Question: @j08691 answered the question <URL>
with a nice example.
However, I need to expand his example and can't see how to do it dynamically.
This is a small graphic of what I have:

The gray box is my banner-group, which contains the fading 4 banneritems.
The green boxes are my buttons 1 to 4.
Clicking on button 1 should display banneritem 1 and hide all the others. The rotating process should continue with banneritem 2 then. If I click on button 4, it should display banneritem 4.
: <URL>
html:
'''
<div class="col3 bannergroup">
<div class="banneritem">
<h1>Lorem Ipsum 1</h1>
<p>Lorem ipsum dolor sit amet, consetetur sadipscing elitr, sed diam nonumy eirmod tempor invidunt ut labore et dolore magna aliquyam erat, sed diam voluptua. At vero eos et accusam et justo duo dolores et ea rebum. Stet clita kasd gubergren, no sea takimata sanctus est Lorem ipsum dolor sit amet. Lorem ipsum dolor sit amet, consetetur sadipscing elitr, sed diam nonumy eirmod tempor invidunt ut labore et dolore magna aliquyam erat, sed diam voluptua. At vero eos et accusam et justo duo dolores et ea rebum. Stet clita kasd gubergren, no sea takimata sanctus est Lorem ipsum dolor sit amet.</p>
<a href="#" title="Jetzt unverbindliches Angebot anfordern" class="btn orange">Wir freuen uns auf Ihr Projekt.</a>
</div>
<div class="banneritem">
<h1>Lorem Ipsum 2</h1>
<p>Lorem ipsum dolor sit amet, consetetur sadipscing elitr, sed diam nonumy eirmod tempor invidunt ut labore et dolore magna aliquyam erat, sed diam voluptua. At vero eos et accusam et justo duo dolores et ea rebum. Stet clita kasd gubergren, no sea takimata sanctus est Lorem ipsum dolor sit amet. Lorem ipsum dolor sit amet, consetetur sadipscing elitr, sed diam nonumy eirmod tempor invidunt ut labore et dolore magna aliquyam erat, sed diam voluptua. At vero eos et accusam et justo duo dolores et ea rebum. Stet clita kasd gubergren, no sea takimata sanctus est Lorem ipsum dolor sit amet.</p>
<a href="#" title="Jetzt unverbindliches Angebot anfordern" class="btn orange">Wir freuen uns auf Ihr Projekt.</a>
</div>
<div class="banneritem">
<h1>Lorem Ipsum 3</h1>
<p>Lorem ipsum dolor sit amet, consetetur sadipscing elitr, sed diam nonumy eirmod tempor invidunt ut labore et dolore magna aliquyam erat, sed diam voluptua. At vero eos et accusam et justo duo dolores et ea rebum. Stet clita kasd gubergren, no sea takimata sanctus est Lorem ipsum dolor sit amet. Lorem ipsum dolor sit amet, consetetur sadipscing elitr, sed diam nonumy eirmod tempor invidunt ut labore et dolore magna aliquyam erat, sed diam voluptua. At vero eos et accusam et justo duo dolores et ea rebum. Stet clita kasd gubergren, no sea takimata sanctus est Lorem ipsum dolor sit amet.</p>
<a href="#" title="Jetzt unverbindliches Angebot anfordern" class="btn orange">Wir freuen uns auf Ihr Projekt.</a>
</div>
<div class="banneritem">
<h1>Lorem Ipsum 4</h1>
<p>Lorem ipsum dolor sit amet, consetetur sadipscing elitr, sed diam nonumy eirmod tempor invidunt ut labore et dolore magna aliquyam erat, sed diam voluptua. At vero eos et accusam et justo duo dolores et ea rebum. Stet clita kasd gubergren, no sea takimata sanctus est Lorem ipsum dolor sit amet. Lorem ipsum dolor sit amet, consetetur sadipscing elitr, sed diam nonumy eirmod tempor invidunt ut labore et dolore magna aliquyam erat, sed diam voluptua. At vero eos et accusam et justo duo dolores et ea rebum. Stet clita kasd gubergren, no sea takimata sanctus est Lorem ipsum dolor sit amet.</p>
<a href="#" title="Jetzt unverbindliches Angebot anfordern" class="btn orange">Wir freuen uns auf Ihr Projekt.</a>
</div>
<div class="slider-control-nav desktop"> <!-- buttons are here -->
<a class="button1" href="#">
<img src="images/icon-slider-control-cs.png" alt="Grafikdesign" />
</a>
<a href="#" class="button2">
<img src="images/icon-slider-control-gd.png" alt="Content Strategy" />
</a>
<a class="button3" href="#">
<img src="images/icon-slider-control-wd.png" alt="Grafikdesign" />
</a>
<a class="button4" href="#">
<img src="images/icon-slider-control-cs.png" alt="Content Strategy" />
</a>
</div>
</div>
'''
EDIT: This is what I tried, however, it is a) not working, b) would have to be done for all 4 buttons.
'''
$( ".button4" ).click(function() {
$('div.bannergroup').each(function () {
$('div.banneritem', this).not(':nth-child(4)').hide();
var thisDiv = this;
setInterval(function () {
var idx = $('div.banneritem', thisDiv).index($('div.banneritem', thisDiv).filter(':visible'));
$('div.banneritem:eq(' + idx + ')', thisDiv).fadeOut(0, function () {
idx++;
if (idx == ($('div.text', thisDiv).length)) idx = 0;
$('div.banneritem', thisDiv).eq(idx).fadeIn(600);
});
}, 6000);
});
});
'''
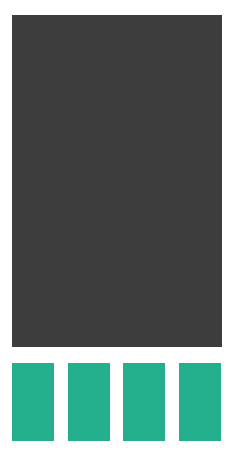
Answer: Take a look at this: <URL>
Some notes on your previous code:
- '.banneritem'- 'setInterval'
Good luck.
[EDIT: Corrected fiddle URL to the one that has 'display:block' on the 'banneritem:first-child']